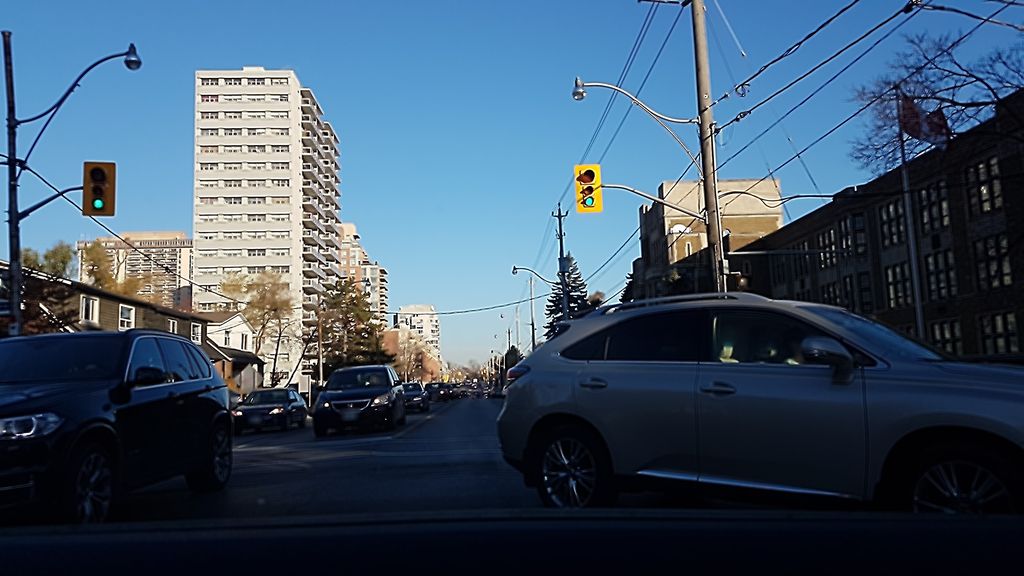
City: toronto